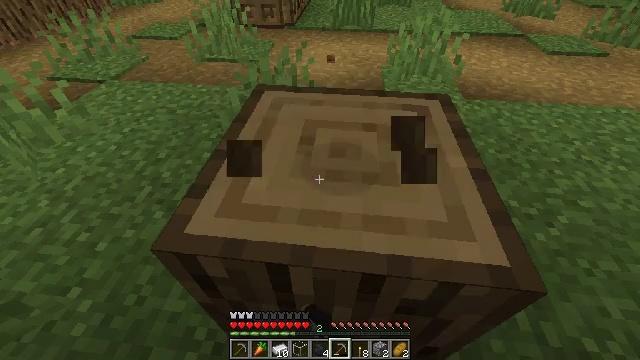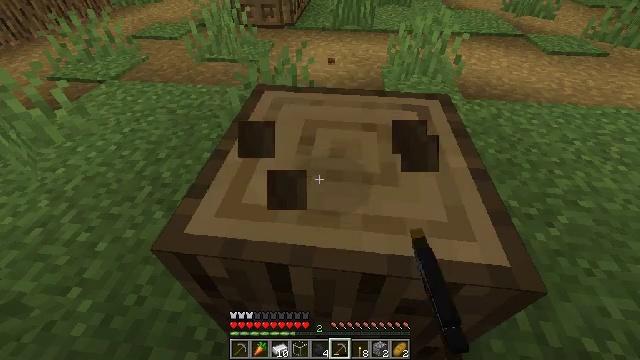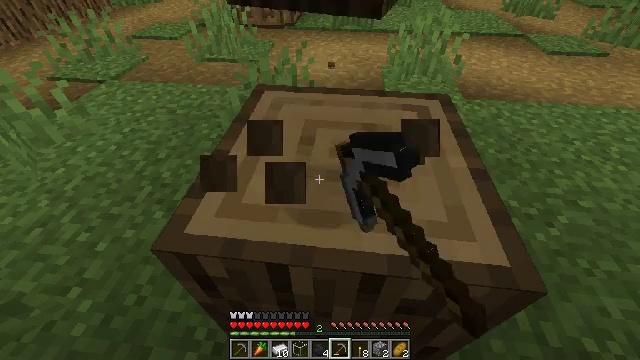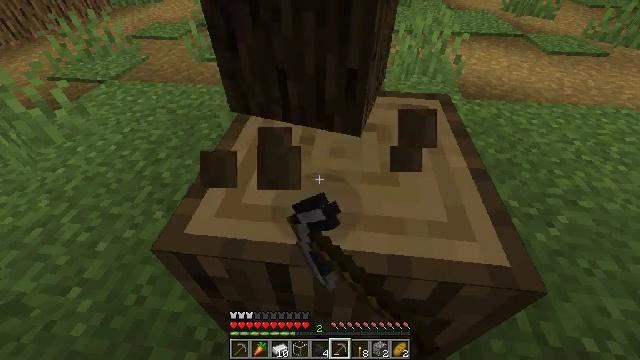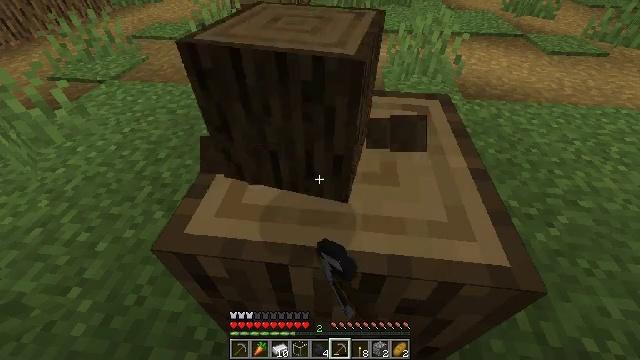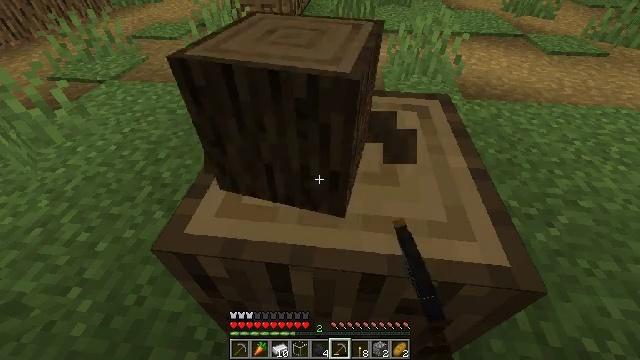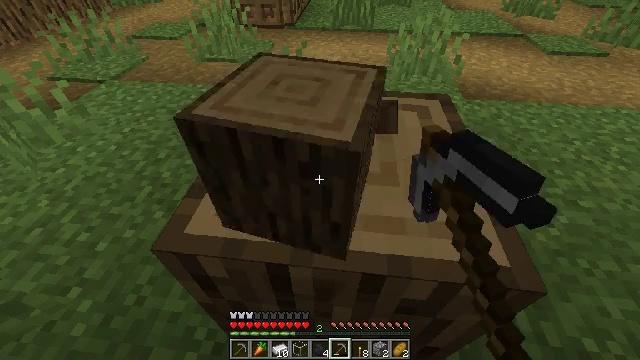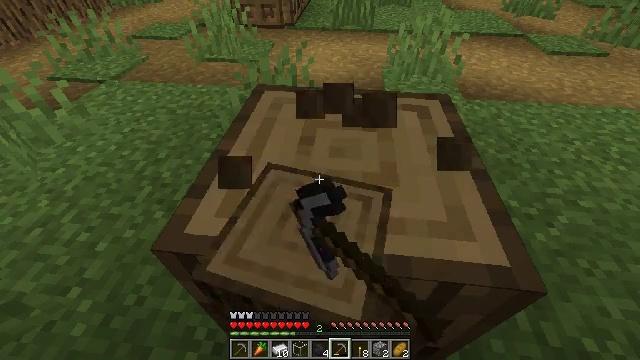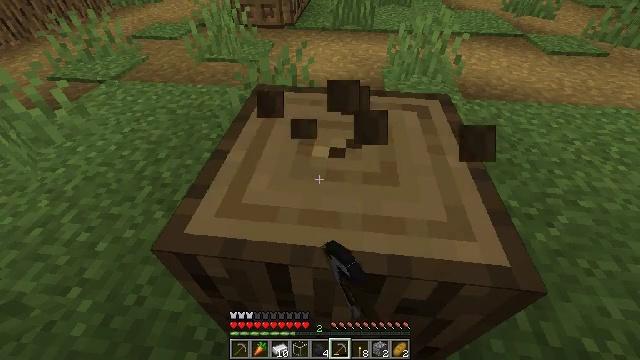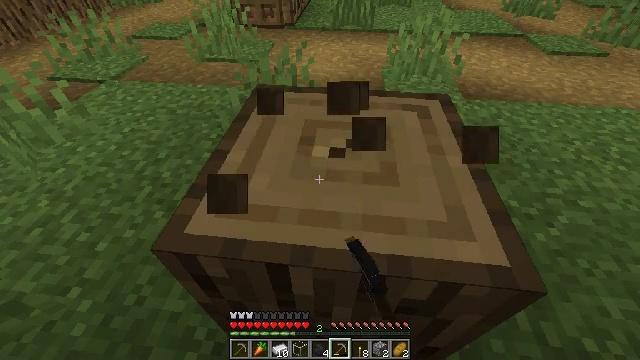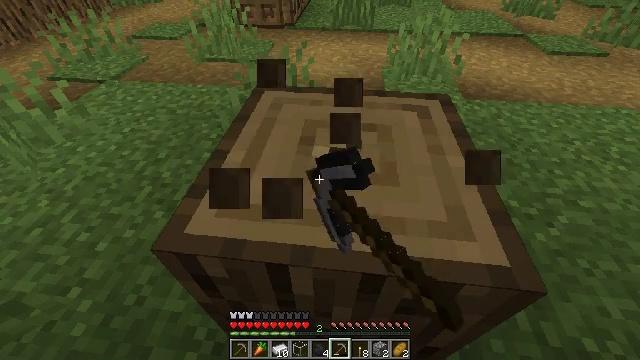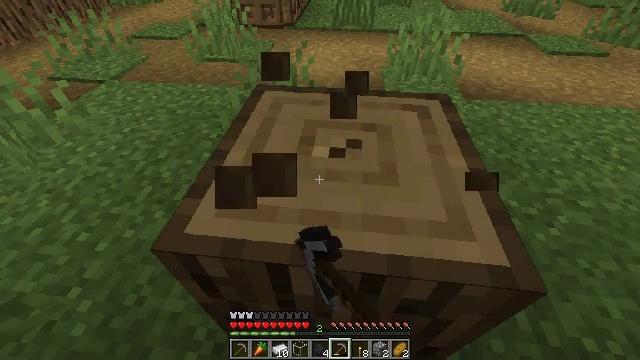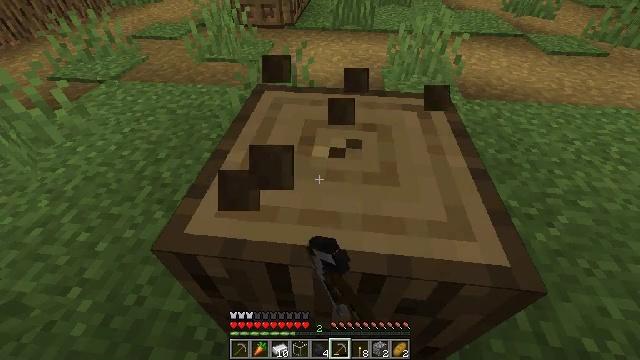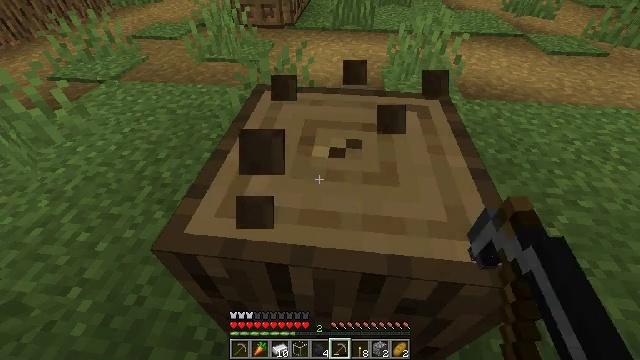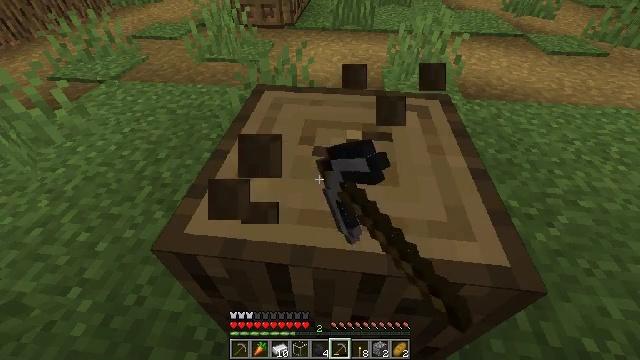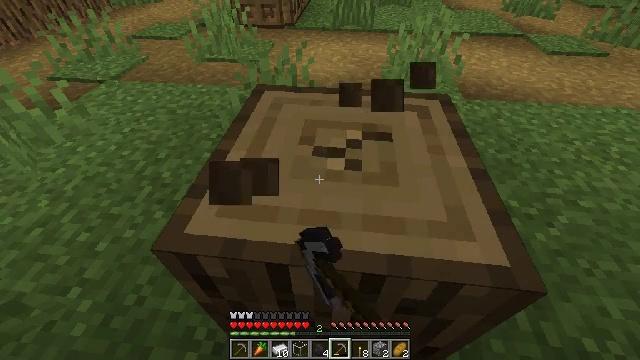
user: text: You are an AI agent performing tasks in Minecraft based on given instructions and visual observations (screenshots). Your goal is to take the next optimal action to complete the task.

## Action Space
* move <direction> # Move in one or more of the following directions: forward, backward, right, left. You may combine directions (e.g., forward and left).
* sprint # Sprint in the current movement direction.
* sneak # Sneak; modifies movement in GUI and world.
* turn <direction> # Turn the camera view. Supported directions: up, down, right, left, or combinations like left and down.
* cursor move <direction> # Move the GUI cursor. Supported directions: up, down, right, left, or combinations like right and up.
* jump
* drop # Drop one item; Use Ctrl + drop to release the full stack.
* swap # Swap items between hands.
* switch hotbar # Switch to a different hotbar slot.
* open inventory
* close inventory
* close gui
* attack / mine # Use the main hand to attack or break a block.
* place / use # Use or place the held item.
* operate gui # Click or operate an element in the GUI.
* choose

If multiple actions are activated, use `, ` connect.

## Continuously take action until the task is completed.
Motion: motion action
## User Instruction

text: Cut down the tree and harvest oak logs.
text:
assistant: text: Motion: attack / mine
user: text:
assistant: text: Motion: attack / mine
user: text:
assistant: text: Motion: attack / mine
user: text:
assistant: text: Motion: attack / mine
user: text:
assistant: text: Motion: attack / mine
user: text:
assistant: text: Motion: attack / mine
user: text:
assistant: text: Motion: attack / mine
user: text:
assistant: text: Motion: attack / mine
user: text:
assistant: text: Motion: attack / mine
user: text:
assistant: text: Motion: attack / mine
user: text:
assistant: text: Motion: attack / mine
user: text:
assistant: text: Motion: attack / mine
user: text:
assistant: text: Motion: attack / mine
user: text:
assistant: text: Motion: attack / mine
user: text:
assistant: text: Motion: attack / mine
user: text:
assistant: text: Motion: attack / mine
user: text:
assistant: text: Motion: attack / mine
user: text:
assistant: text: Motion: attack / mine
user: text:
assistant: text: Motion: attack / mine
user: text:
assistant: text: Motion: attack / mine
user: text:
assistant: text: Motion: attack / mine
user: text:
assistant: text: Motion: attack / mine
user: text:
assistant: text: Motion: attack / mine
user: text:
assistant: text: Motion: attack / mine
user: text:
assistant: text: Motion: attack / mine
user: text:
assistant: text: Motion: attack / mine
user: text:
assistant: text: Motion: attack / mine
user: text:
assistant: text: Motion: attack / mine
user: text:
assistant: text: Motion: attack / mine
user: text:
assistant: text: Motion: attack / mine